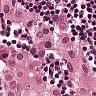
Metastatic tissue present: yes